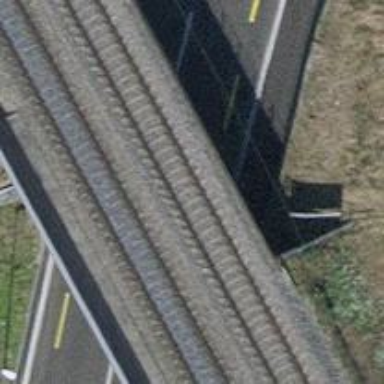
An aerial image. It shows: Sidewalk that goes through tunnel.